Field crop: maize
Growth stage: 2
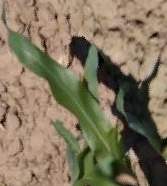
Species: maize